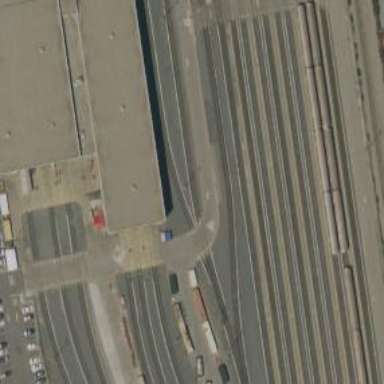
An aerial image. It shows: Railway level crossing.